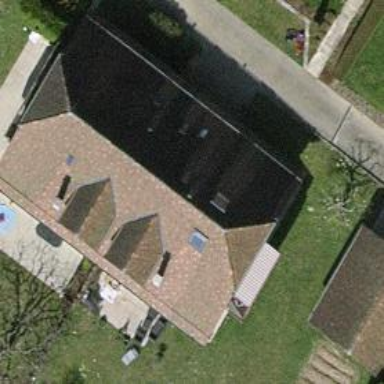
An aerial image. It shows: House with half-hipped roof shape.